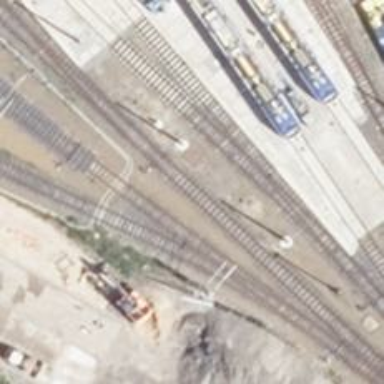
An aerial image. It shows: Railway yard used for servicing trains.